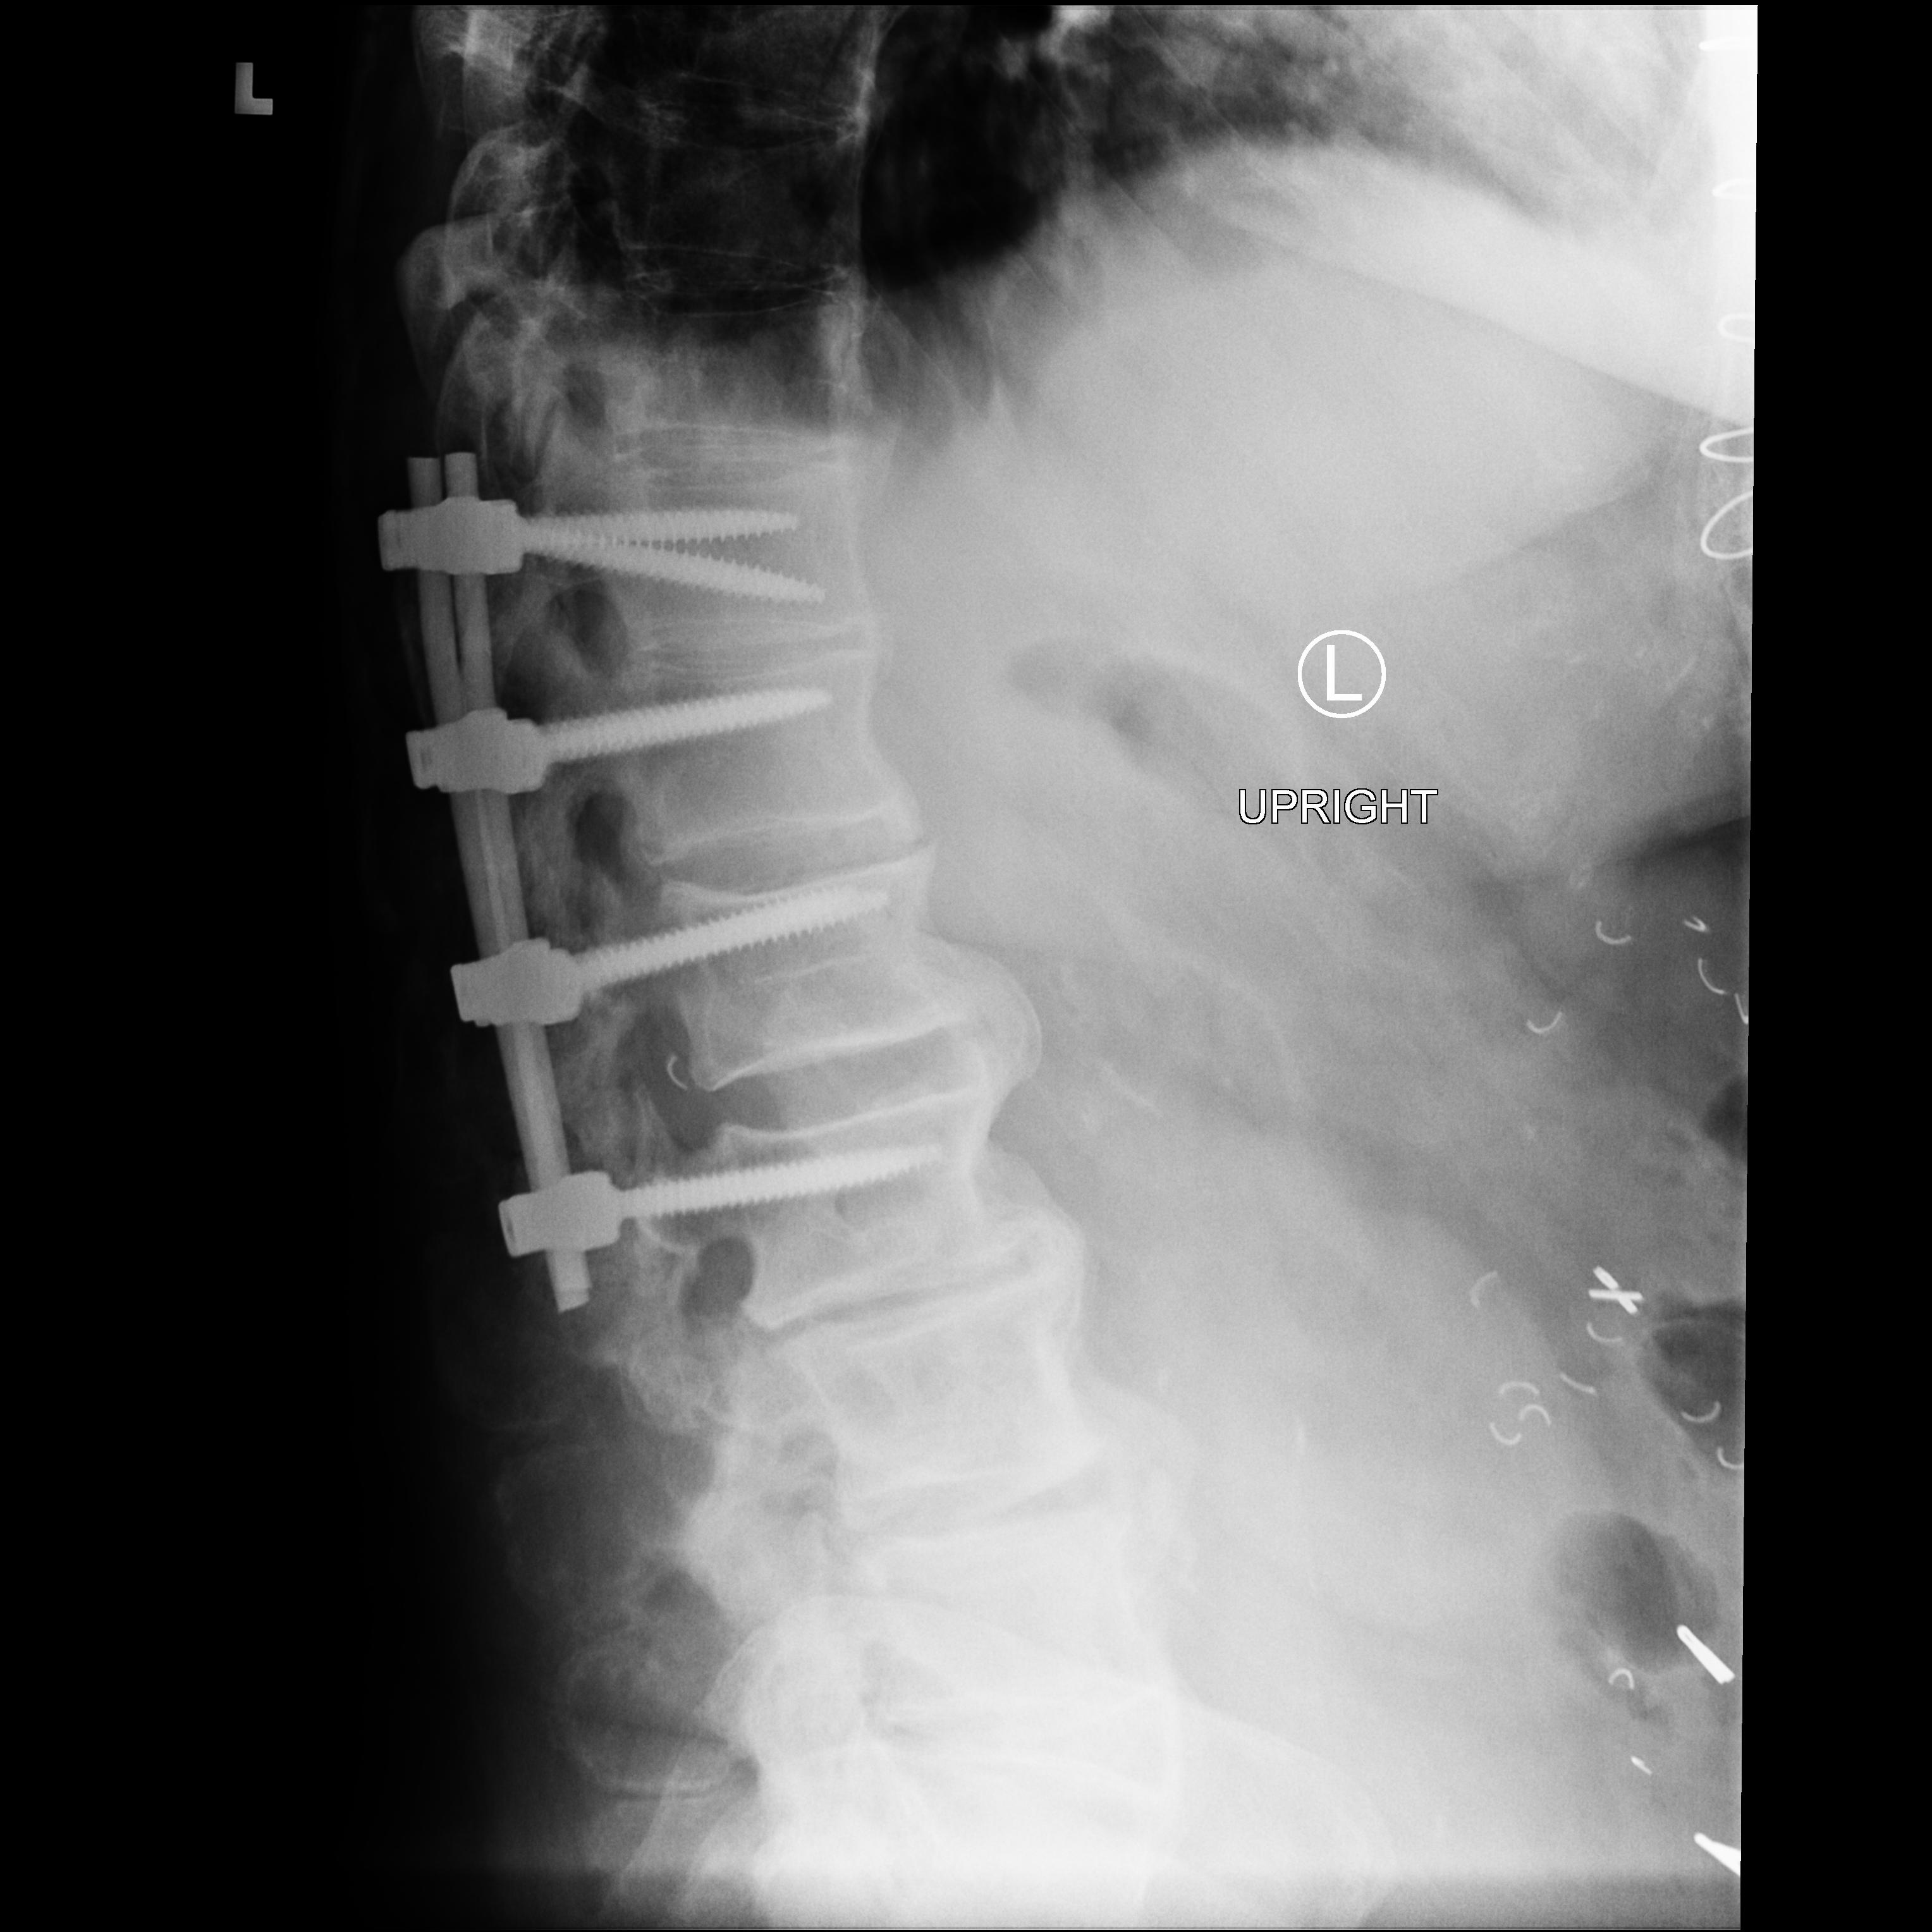
View: LATERAL